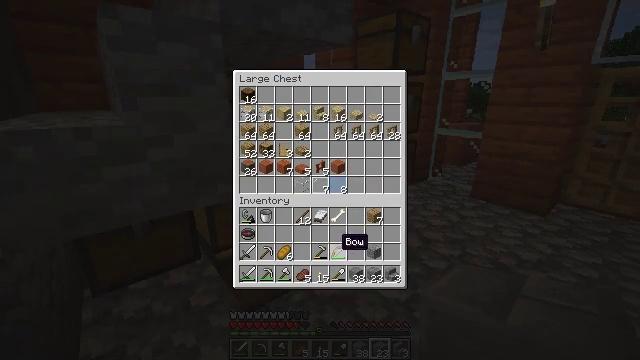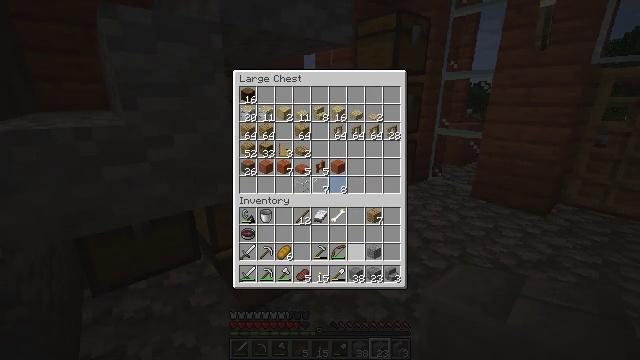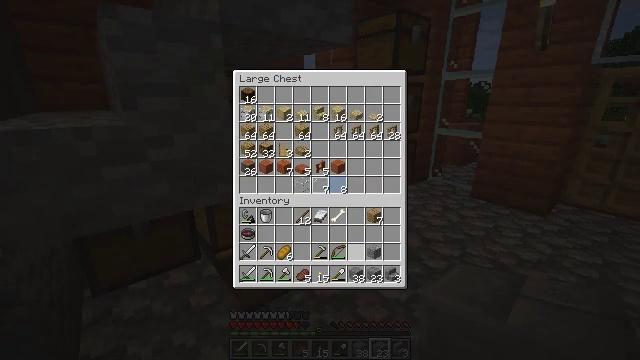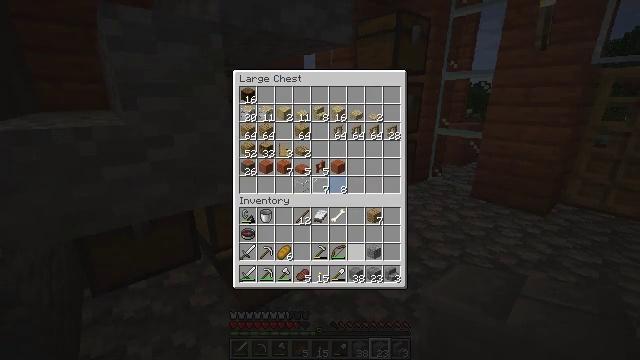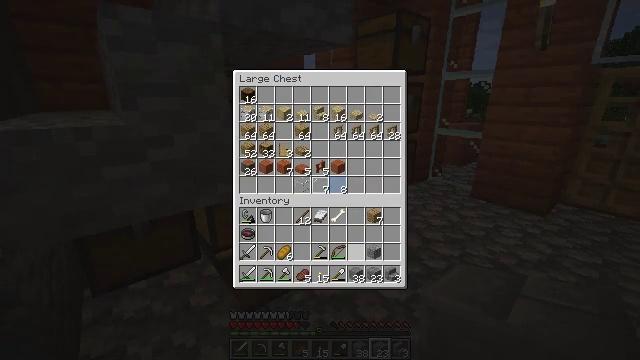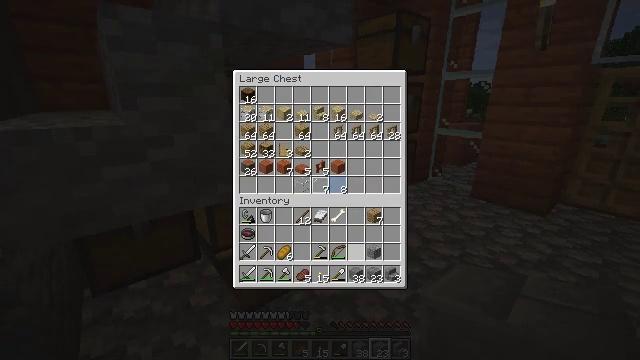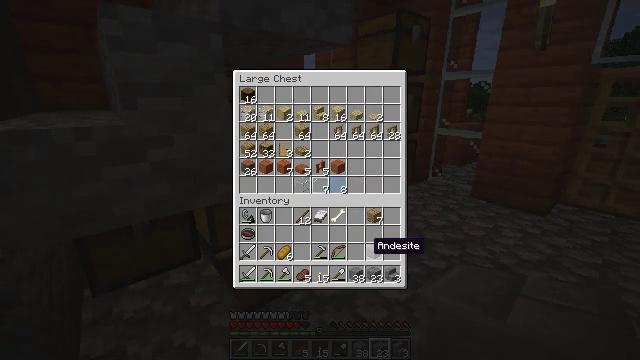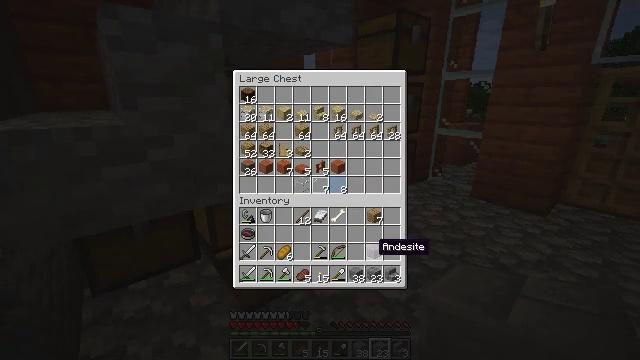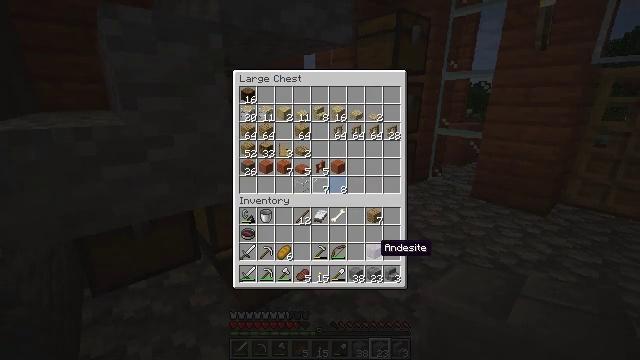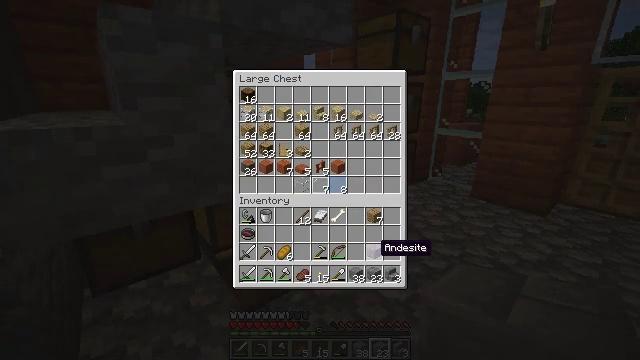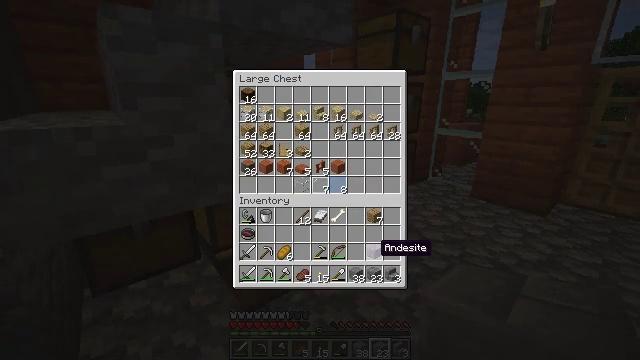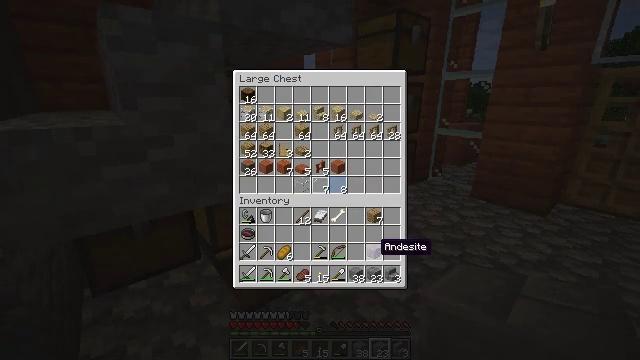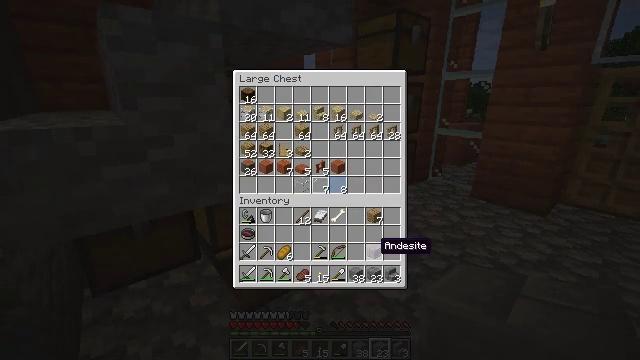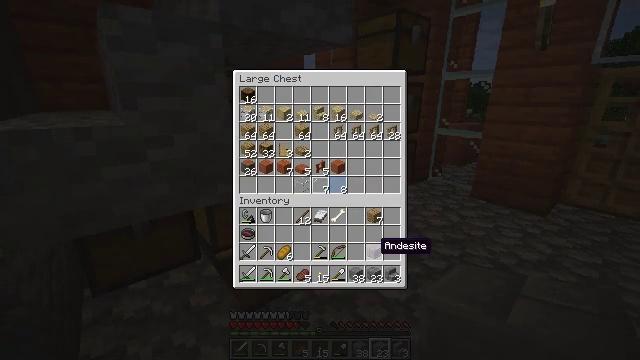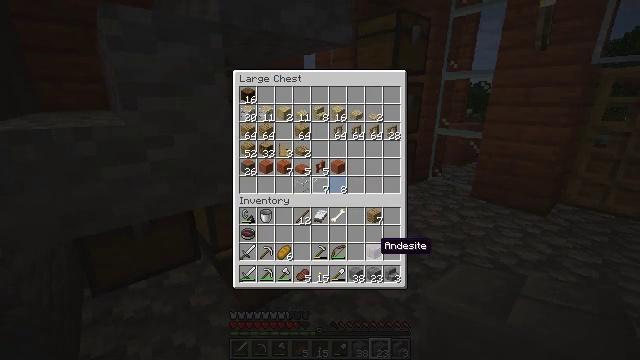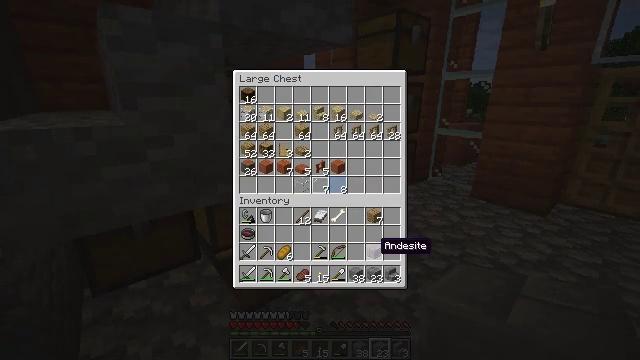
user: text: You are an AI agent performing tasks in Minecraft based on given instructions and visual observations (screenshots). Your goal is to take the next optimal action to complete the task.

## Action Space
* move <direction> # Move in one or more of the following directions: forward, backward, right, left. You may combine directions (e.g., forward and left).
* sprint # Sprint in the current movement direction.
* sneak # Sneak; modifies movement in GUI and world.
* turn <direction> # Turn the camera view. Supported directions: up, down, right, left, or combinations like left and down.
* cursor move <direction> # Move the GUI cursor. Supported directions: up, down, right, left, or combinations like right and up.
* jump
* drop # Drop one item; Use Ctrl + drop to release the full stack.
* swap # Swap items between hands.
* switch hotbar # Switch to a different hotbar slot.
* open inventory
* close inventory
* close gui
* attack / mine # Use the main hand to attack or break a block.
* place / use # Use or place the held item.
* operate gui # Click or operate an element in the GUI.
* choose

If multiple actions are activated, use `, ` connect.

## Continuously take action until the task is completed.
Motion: motion action
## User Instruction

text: Use the crafting table to craft stone bricks from stone.
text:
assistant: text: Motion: turn right
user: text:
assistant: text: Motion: turn right
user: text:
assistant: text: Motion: no_op
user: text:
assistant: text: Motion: no_op
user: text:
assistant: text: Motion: no_op
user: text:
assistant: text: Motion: no_op
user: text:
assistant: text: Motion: no_op
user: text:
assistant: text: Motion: no_op
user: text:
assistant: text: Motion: no_op
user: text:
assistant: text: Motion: no_op
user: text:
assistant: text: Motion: no_op
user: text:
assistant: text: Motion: no_op
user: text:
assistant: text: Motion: no_op
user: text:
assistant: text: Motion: no_op
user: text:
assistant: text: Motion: no_op
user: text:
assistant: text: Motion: no_op
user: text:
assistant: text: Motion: turn left and up
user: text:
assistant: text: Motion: turn left
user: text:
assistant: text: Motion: turn left
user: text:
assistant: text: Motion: turn left
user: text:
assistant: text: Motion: turn left
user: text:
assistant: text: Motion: no_op
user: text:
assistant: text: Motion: no_op
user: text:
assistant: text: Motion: no_op
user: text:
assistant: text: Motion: turn right and down
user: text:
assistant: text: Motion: turn right and down
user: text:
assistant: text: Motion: turn right and down
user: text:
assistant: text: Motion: turn right and down
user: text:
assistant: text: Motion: turn down
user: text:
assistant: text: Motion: turn down